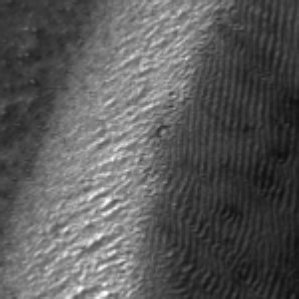
Label: frost